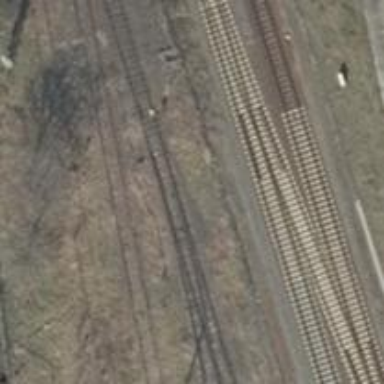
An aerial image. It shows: Railway switch.